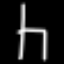
Label: chair